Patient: sex M, age 61
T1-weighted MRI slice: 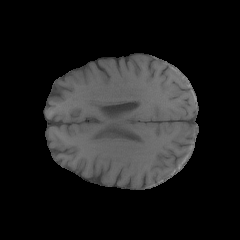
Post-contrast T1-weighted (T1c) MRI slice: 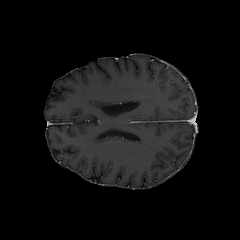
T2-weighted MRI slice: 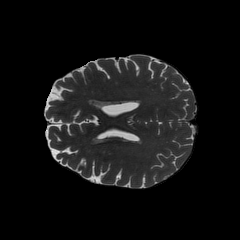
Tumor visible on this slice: no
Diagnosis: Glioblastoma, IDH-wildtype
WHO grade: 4